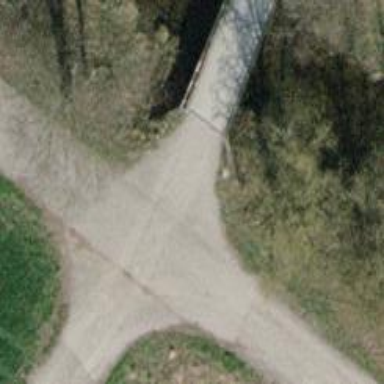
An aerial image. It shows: Concrete bridge over grade1 track.